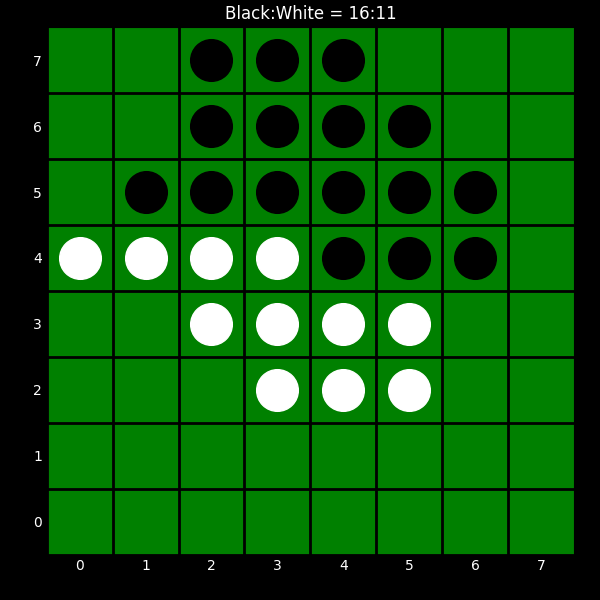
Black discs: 16
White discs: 11